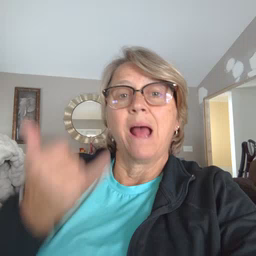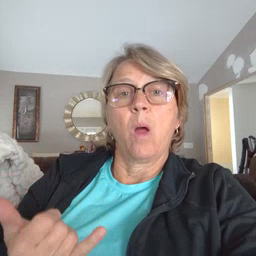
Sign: now